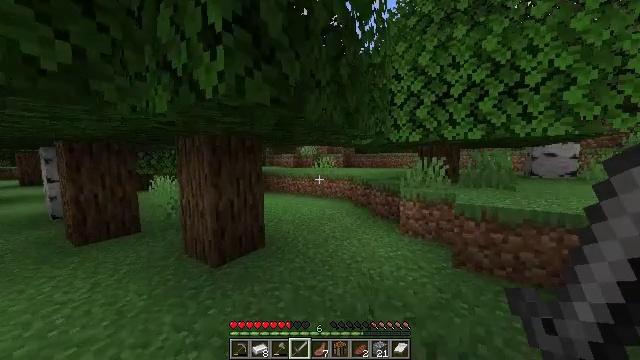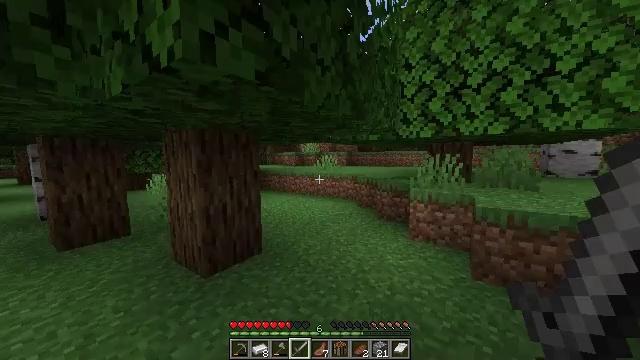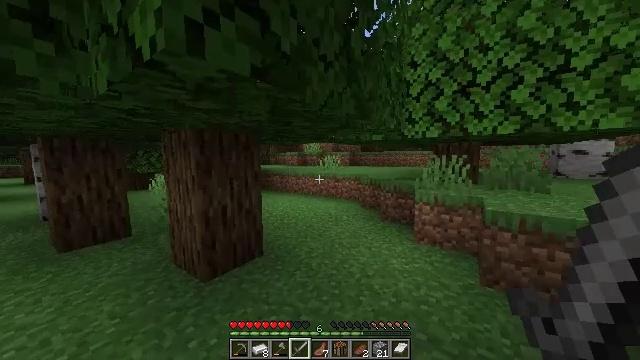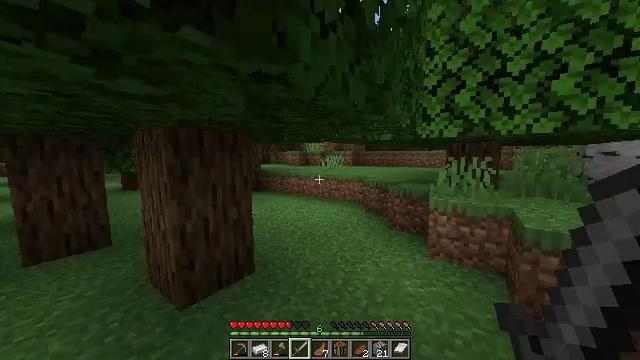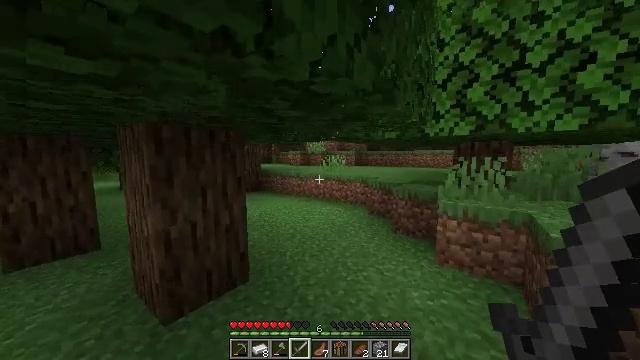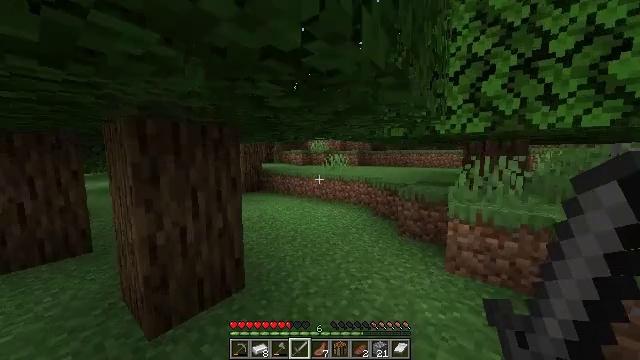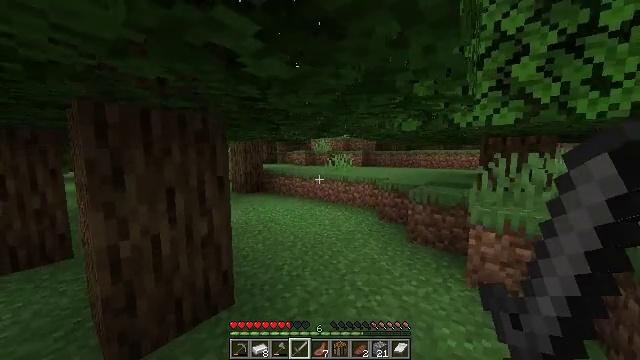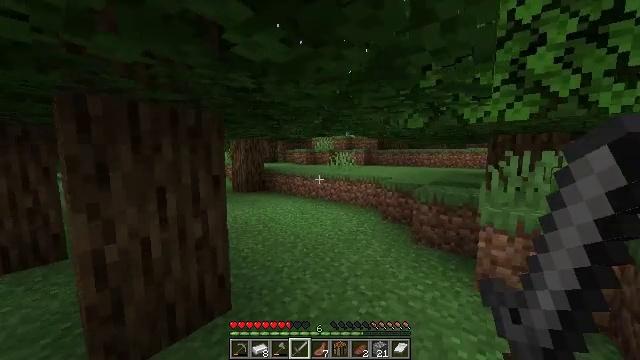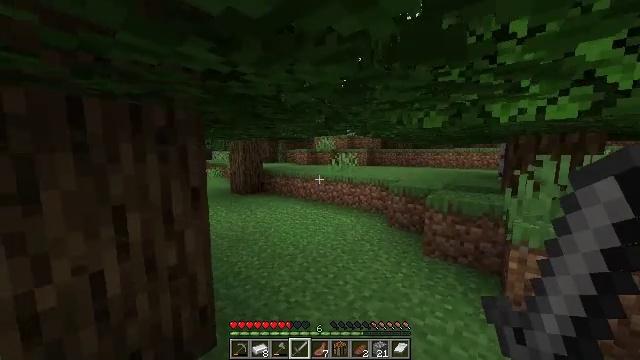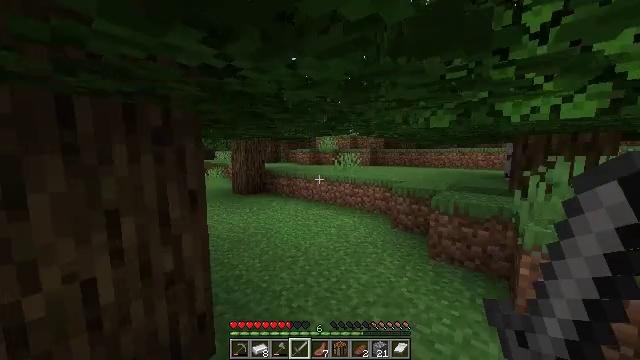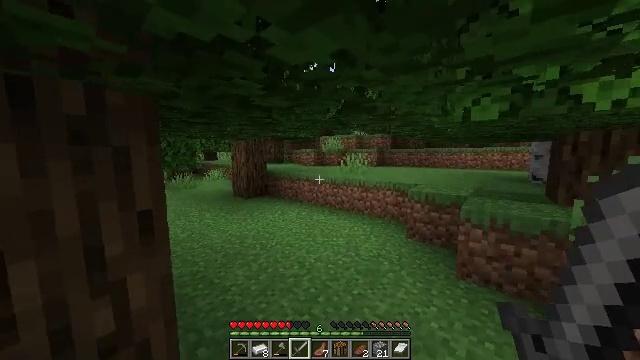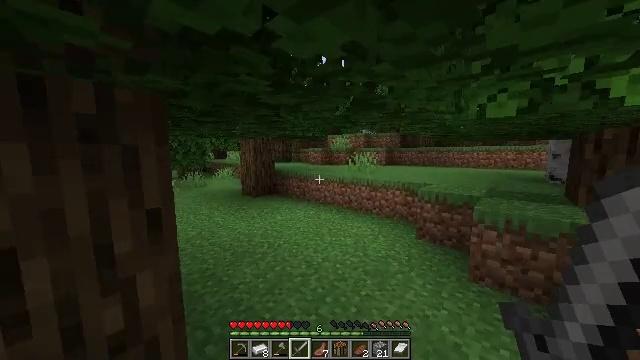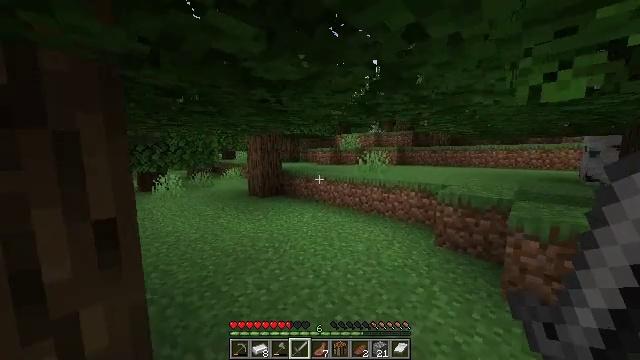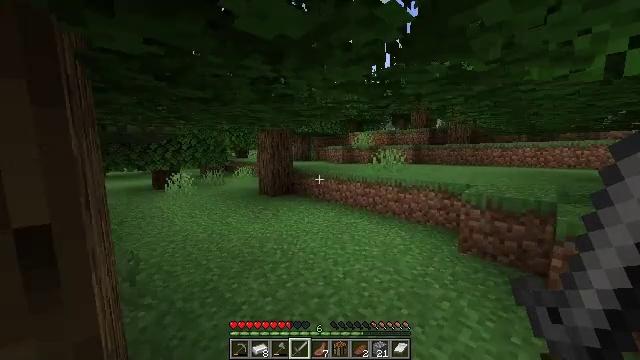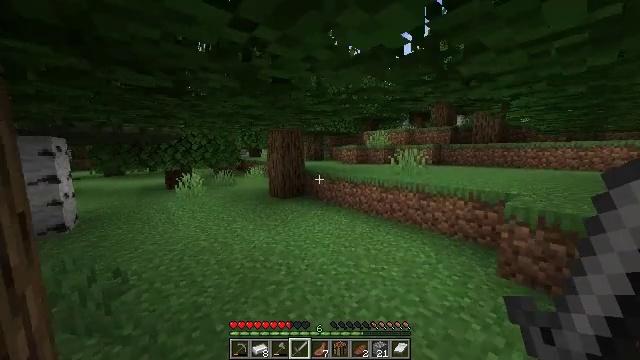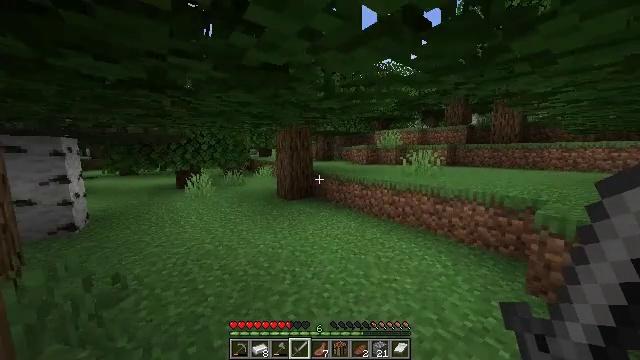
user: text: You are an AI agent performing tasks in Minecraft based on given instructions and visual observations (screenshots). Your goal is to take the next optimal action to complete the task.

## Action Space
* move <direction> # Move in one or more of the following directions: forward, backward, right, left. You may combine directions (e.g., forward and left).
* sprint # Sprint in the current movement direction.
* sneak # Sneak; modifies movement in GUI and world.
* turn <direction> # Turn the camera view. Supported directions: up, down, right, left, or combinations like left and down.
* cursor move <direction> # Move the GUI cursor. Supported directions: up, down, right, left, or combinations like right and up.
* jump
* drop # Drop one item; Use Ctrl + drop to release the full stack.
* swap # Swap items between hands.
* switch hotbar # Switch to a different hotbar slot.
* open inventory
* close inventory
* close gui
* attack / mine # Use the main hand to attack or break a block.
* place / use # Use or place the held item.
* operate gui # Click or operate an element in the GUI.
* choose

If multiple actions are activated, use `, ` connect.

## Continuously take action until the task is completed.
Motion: motion action
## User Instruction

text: Gather oak leaves by attacking.
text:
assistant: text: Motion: move forward, sprint
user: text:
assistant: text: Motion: move forward, sprint
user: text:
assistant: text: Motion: move forward, sprint
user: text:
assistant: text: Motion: move forward, sprint
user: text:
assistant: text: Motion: move forward, sprint
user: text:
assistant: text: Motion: move forward, sprint
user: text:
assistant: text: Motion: move forward, sprint
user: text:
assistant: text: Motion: move forward, sprint
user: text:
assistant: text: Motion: move forward, sprint
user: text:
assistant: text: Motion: move forward, sprint, turn left
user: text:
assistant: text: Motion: move forward, sprint, turn left
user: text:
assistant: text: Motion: move forward, sprint, turn left
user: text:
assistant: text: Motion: move forward, sprint, turn left
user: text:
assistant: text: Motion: move forward, sprint, turn left
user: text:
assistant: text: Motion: move forward, sprint, turn left
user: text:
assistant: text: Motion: move forward, sprint, turn left
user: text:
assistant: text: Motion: move forward, sprint, turn left
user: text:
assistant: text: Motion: move forward, sprint, turn left
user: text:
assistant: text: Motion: move forward, sprint, turn left
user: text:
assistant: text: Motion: move forward, sprint, turn left
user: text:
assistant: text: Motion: move forward, sprint, turn left
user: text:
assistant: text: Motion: move forward, sprint, turn left
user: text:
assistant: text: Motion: move forward, sprint, turn left
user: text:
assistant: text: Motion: move forward, sprint, turn left
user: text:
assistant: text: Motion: move forward, sprint, turn left
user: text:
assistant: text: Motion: move forward, sprint, turn left
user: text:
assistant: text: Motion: move forward, sprint
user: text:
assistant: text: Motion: move forward, sprint
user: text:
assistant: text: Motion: move forward, sprint, turn left
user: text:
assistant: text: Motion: move forward, sprint, turn left